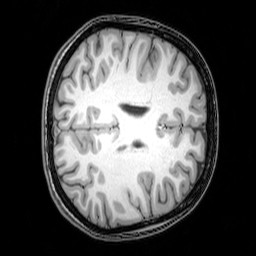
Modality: T1w
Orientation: axial
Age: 24
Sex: female
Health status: healthy
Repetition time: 0.081 s
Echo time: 0.037 s